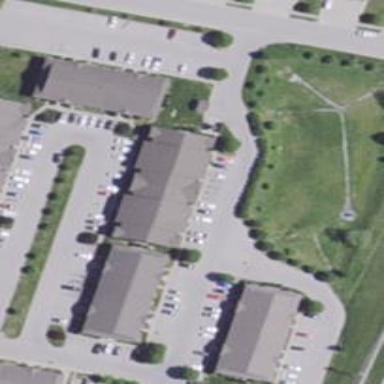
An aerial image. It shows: Residential building.